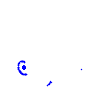
Particle: pion